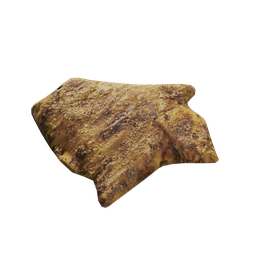
Label: nature